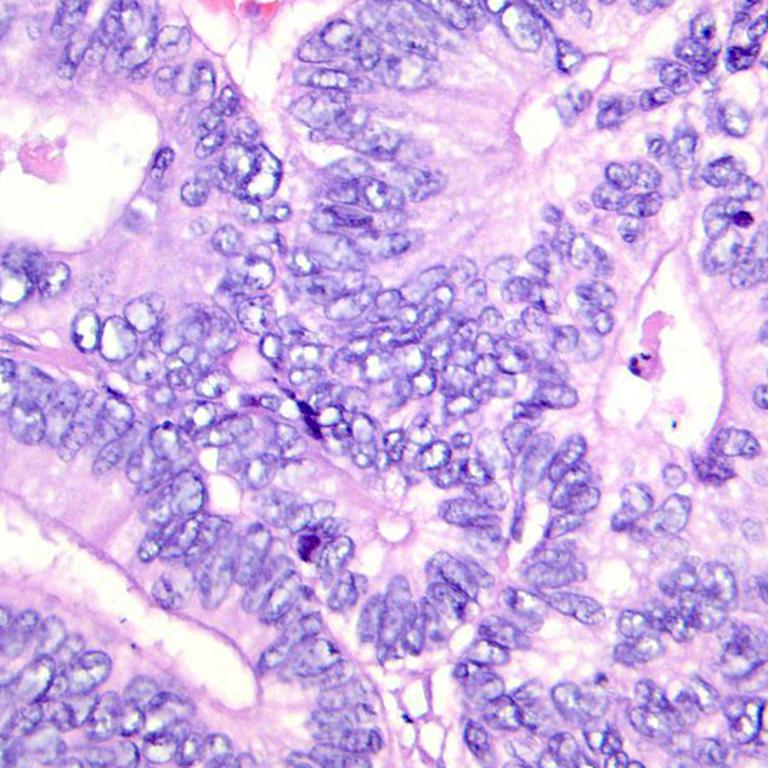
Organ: colon
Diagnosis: adenocarcinomas